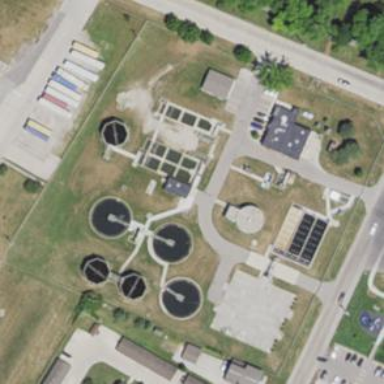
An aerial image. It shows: Wastewater plant.